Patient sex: F
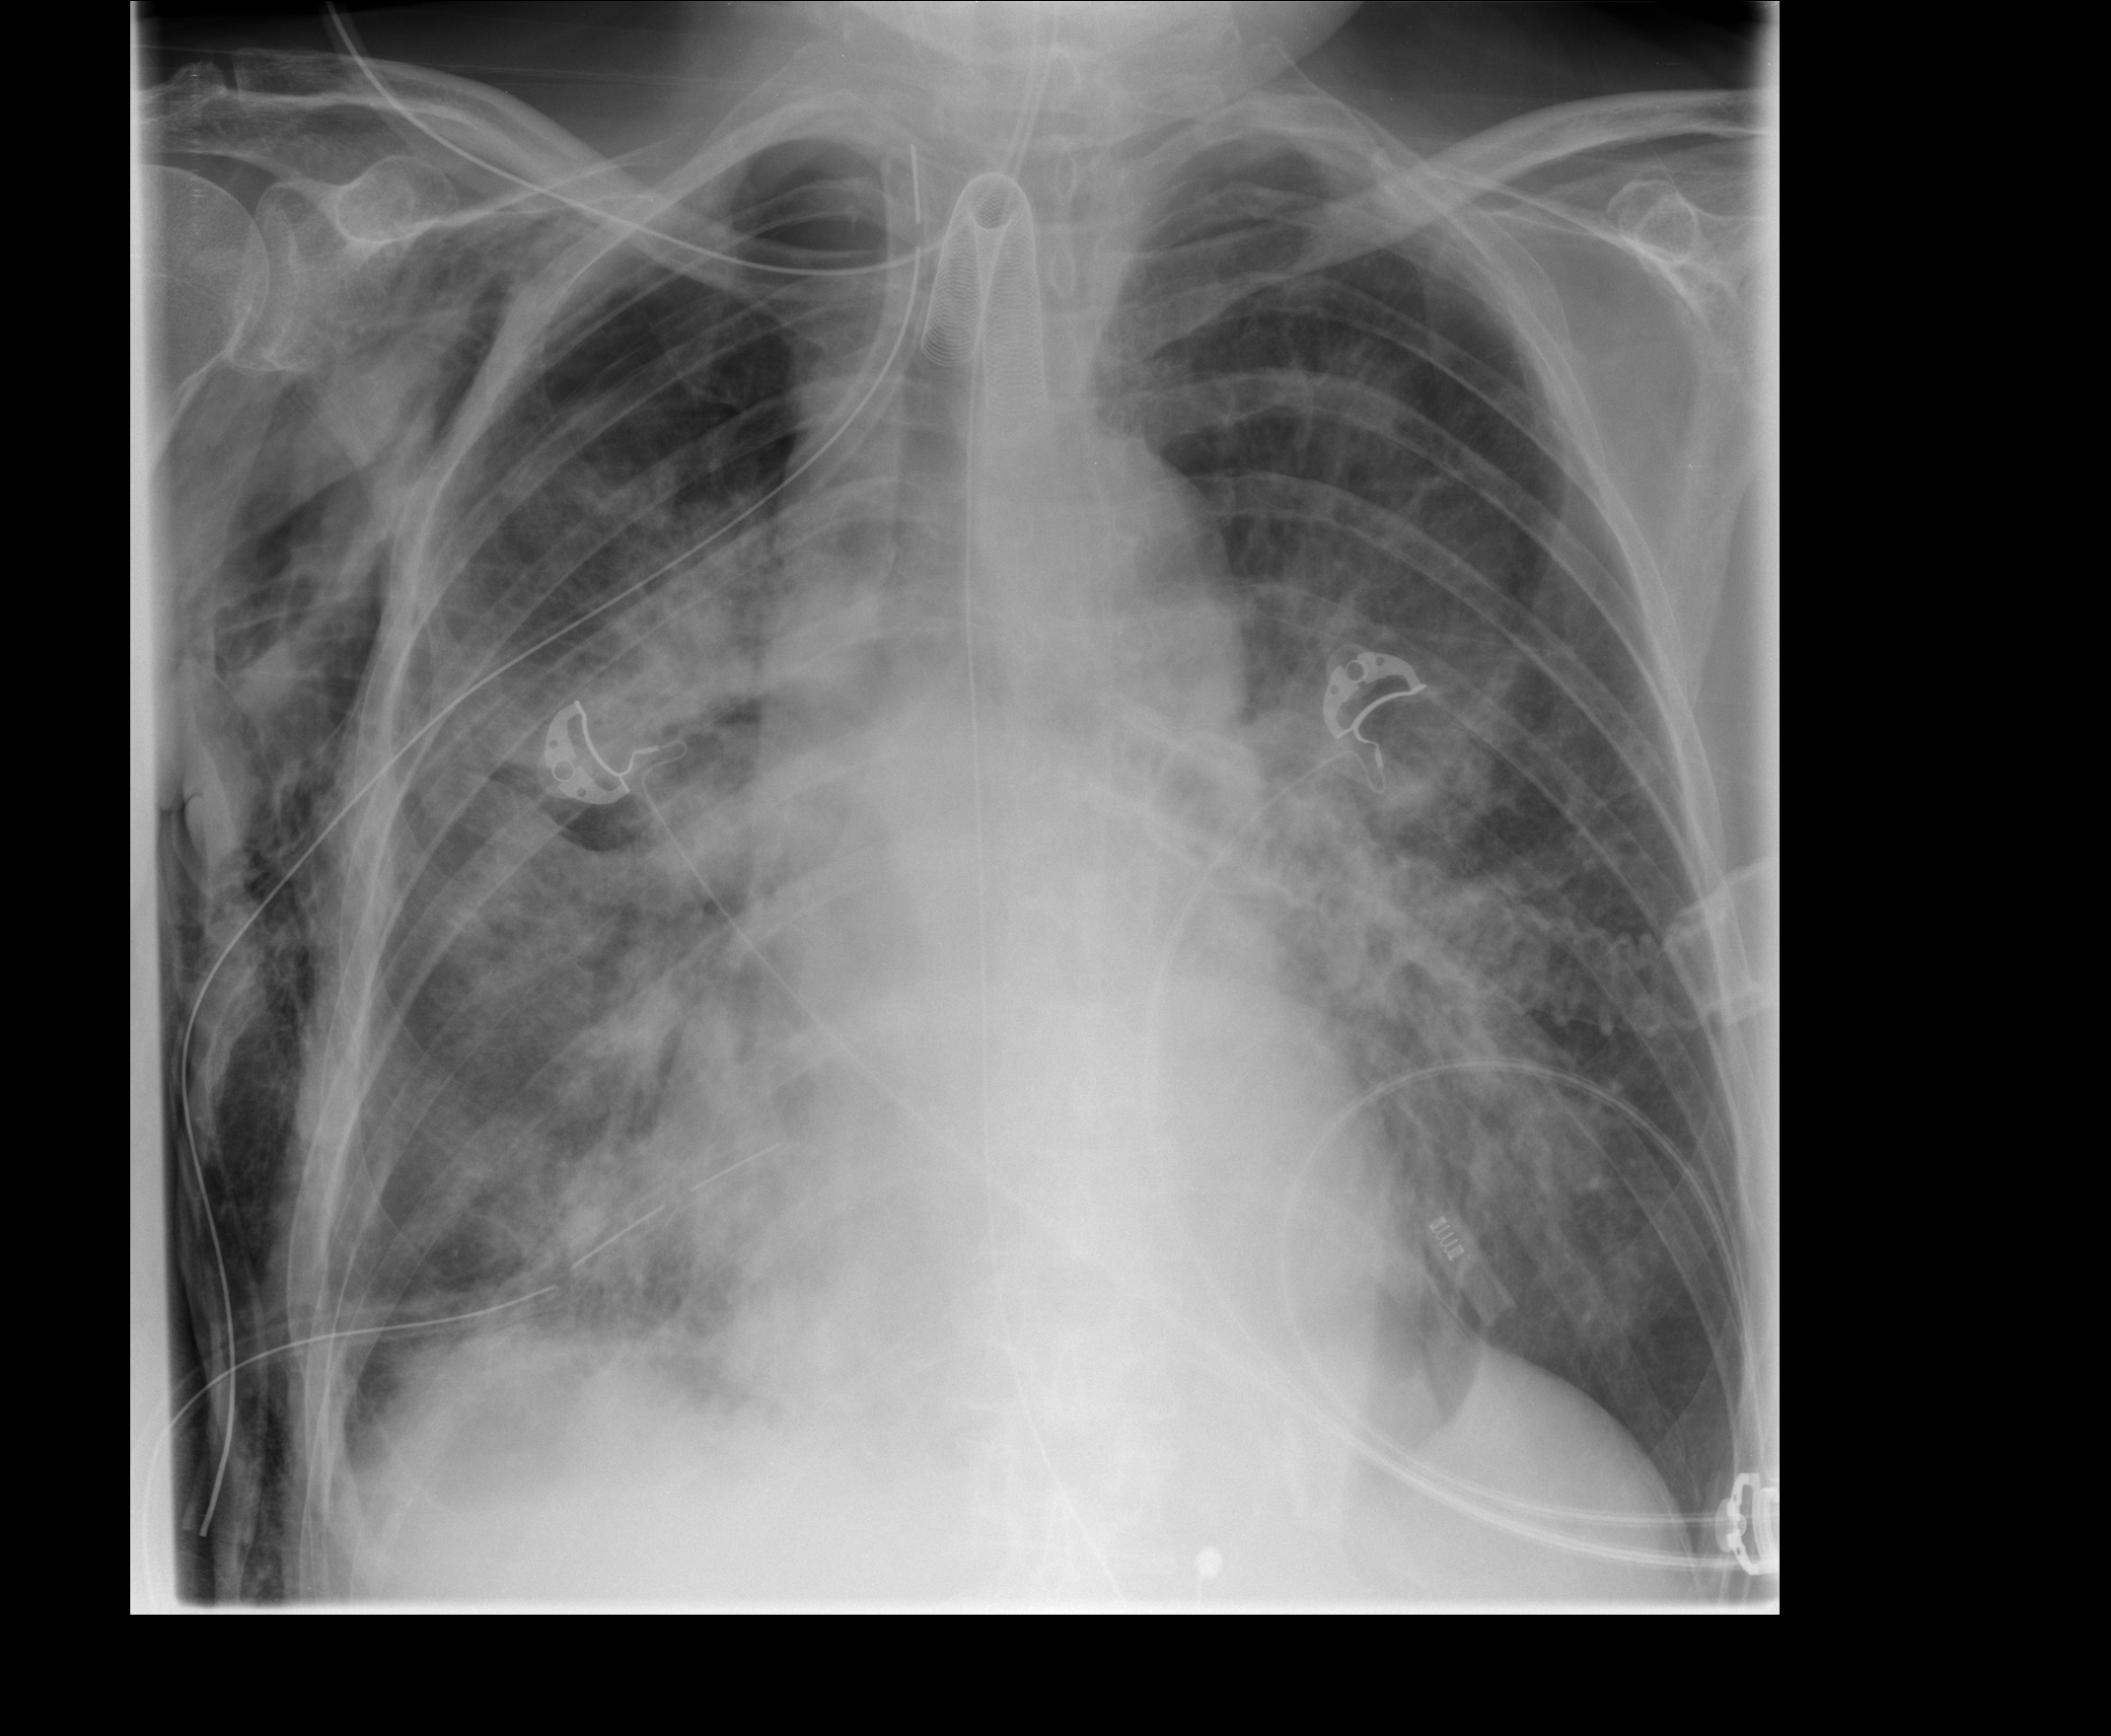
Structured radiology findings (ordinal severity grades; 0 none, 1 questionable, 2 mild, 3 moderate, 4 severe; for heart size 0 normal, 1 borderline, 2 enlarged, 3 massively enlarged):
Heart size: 0
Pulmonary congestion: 1
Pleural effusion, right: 1
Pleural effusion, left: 0
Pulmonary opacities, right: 3
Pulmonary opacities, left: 3
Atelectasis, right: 2
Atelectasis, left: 2